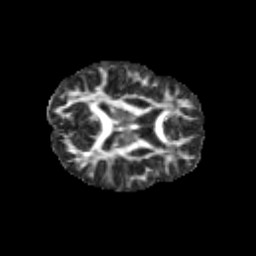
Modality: FA
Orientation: axial
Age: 11
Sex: female
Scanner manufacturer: siemens
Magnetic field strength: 3 T
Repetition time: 3.8 s
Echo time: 0.07 s